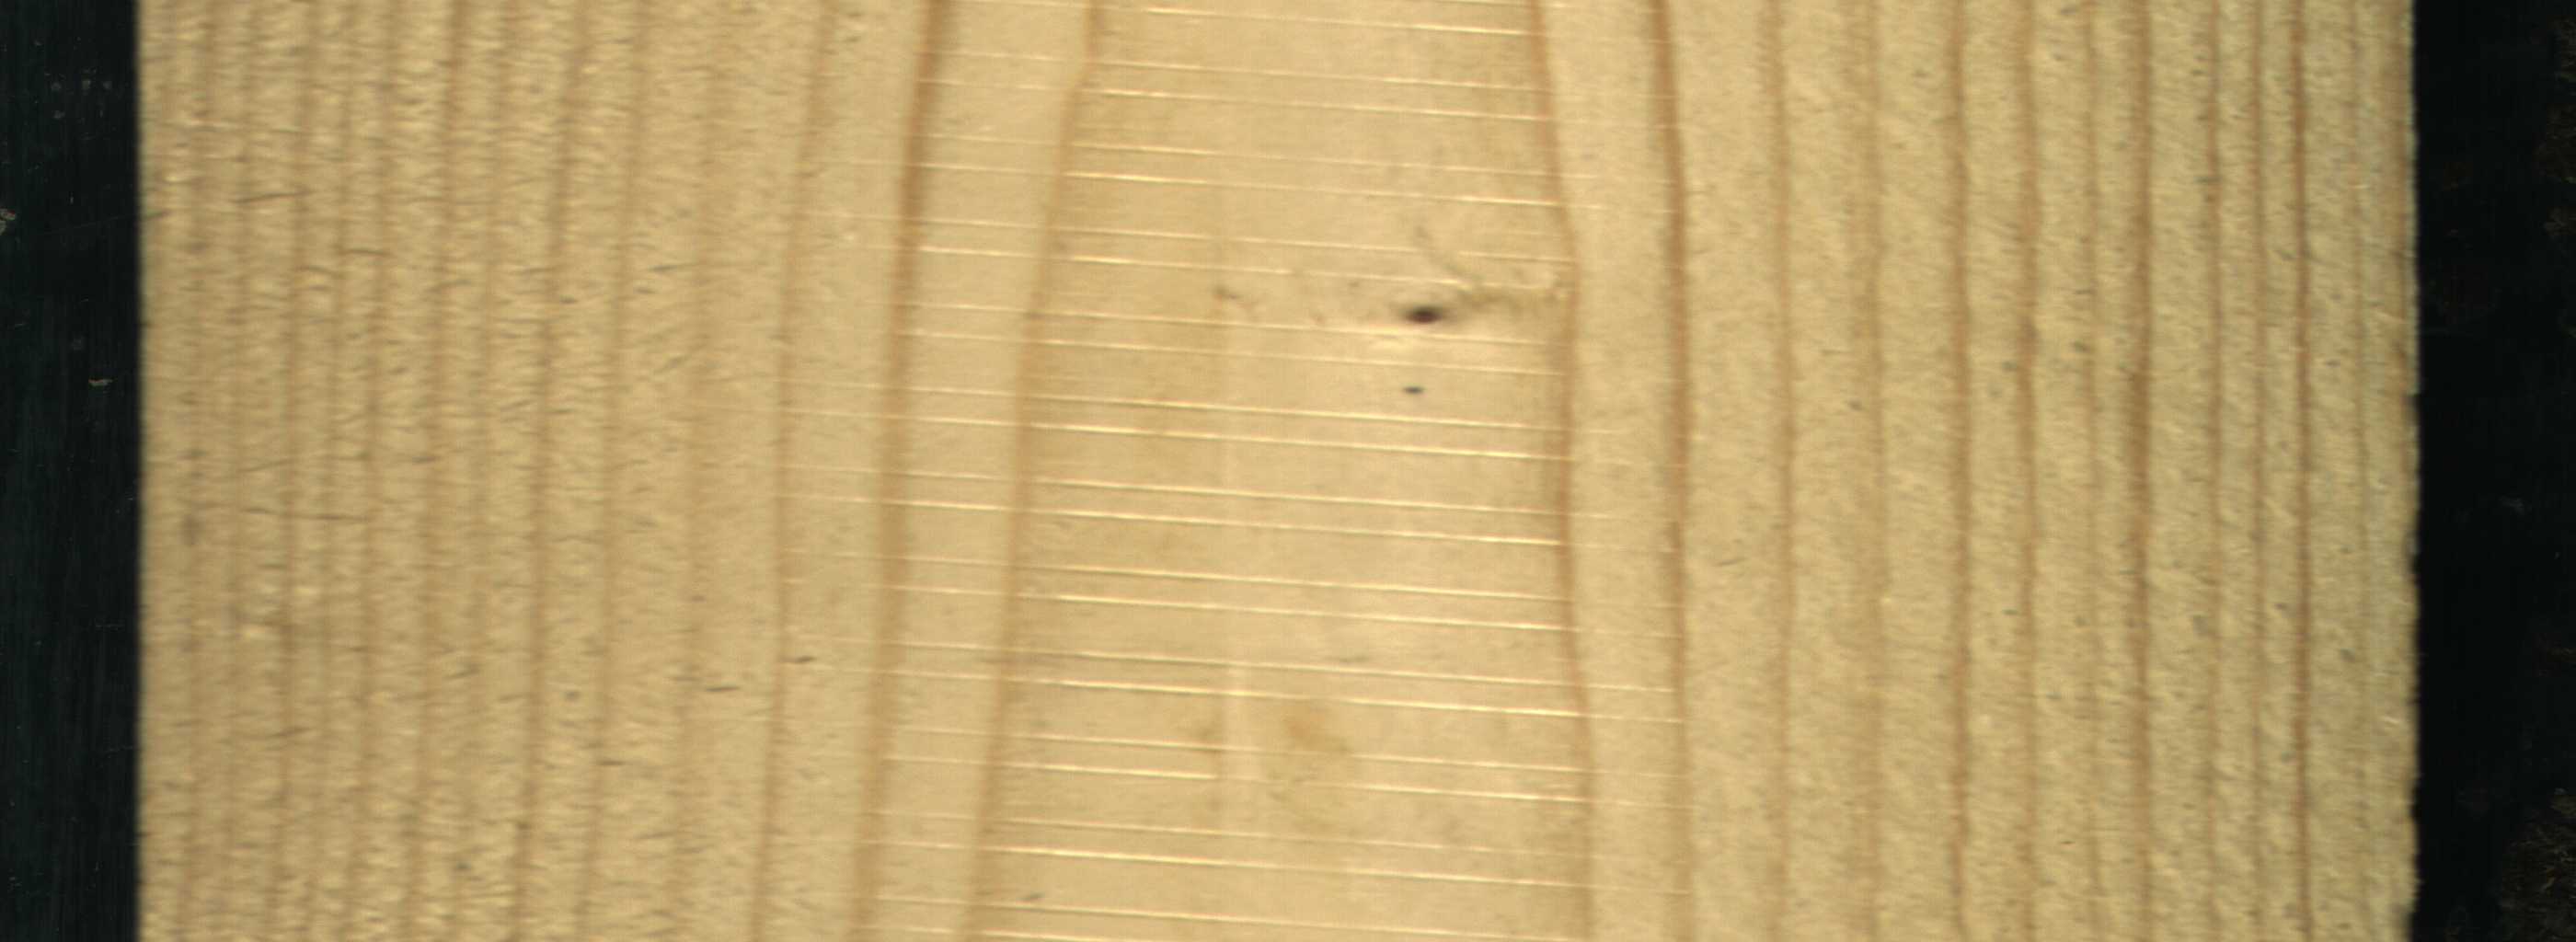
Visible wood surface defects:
Live_Knot